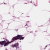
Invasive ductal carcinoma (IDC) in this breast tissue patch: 0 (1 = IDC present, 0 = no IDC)